Question: I have a iOS Swift Project on Xcode.
I've been working on it for a long while using external Objective-C libraries on my Swift code with no problem.
Suddenly, after Xcode got updated (I guess), I try to run my project and apparently it's trying to compile de external Objective-C as Swift, so, of course, it fails.
I attach an screenshot with the errors:

And this is my Bridging Header:
'''
#define degreesToRadian(x) (M_PI * (x) / 180.0)
#import <Parse/Parse.h>
#import <FBSDKCoreKit/FBSDKCoreKit.h>
#import <FBSDKLoginKit/FBSDKLoginKit.h>
#import <Bolts/Bolts.h>
//#import <Facebook-iOS-SDK/FacebookSDK/FacebookSDK.h>
#import <ParseFacebookUtils/PFFacebookUtils.h>
#import <Bugsnag.h>
#import <M13Checkbox.h>
#ifndef VideoCloudBasicPlayer_VideoCloudBasicPlayer_Bridging_Header_h
#define VideoCloudBasicPlayer_VideoCloudBasicPlayer_Bridging_Header_h
#import "BCOVPlayerSDK.h"
#endif
'''
Any ideas?
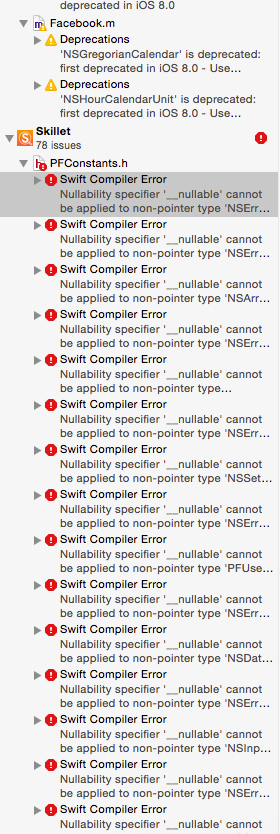
Answer: It didn't work before due to I'm using Parse as my first Cocoapod dependency. So I erased it from my Podfile and installed it by drag and drop style.
Then, just after that my final solution to my issue when working with Cocoapods dependencies was to delete everything (except Parse), update the Cocoapods to the latest version, reinstall everything (while Xcode is closed).
PD:
The solution above works perfectly when using Drag-and-drop installed libraries.